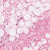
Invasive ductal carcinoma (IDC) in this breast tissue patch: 0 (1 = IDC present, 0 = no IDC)